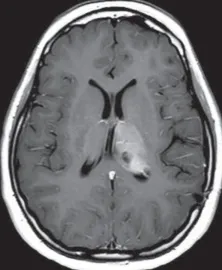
After two cycles of ponatinib (March 2017,. Dimensions of the post-radiation tumor are 45.6 mm x 28.6 mm x 35.0 mm compared to 40.3 mm x 26.6 mm 36.0 mm after two cycles on ponatinib. This represents a 15% reduction in volume.
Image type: radiology (mri)